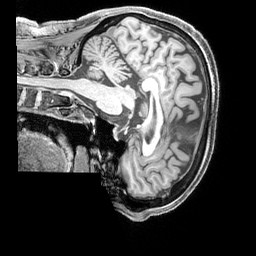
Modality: T1w
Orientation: sagittal
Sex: female
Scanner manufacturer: siemens
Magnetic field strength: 3 T
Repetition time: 2.3 s
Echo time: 0.00226 s